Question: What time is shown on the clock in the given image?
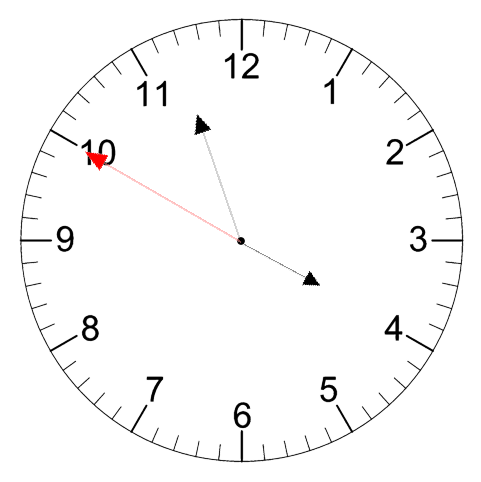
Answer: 03:56:50